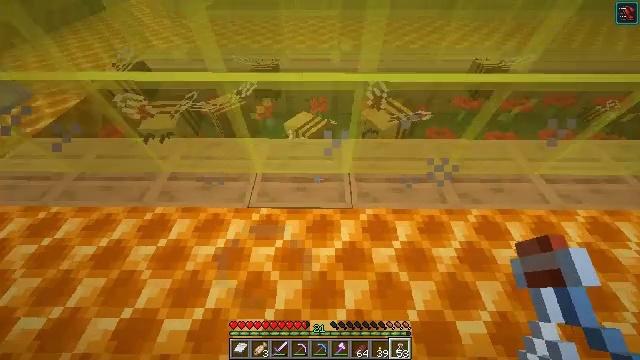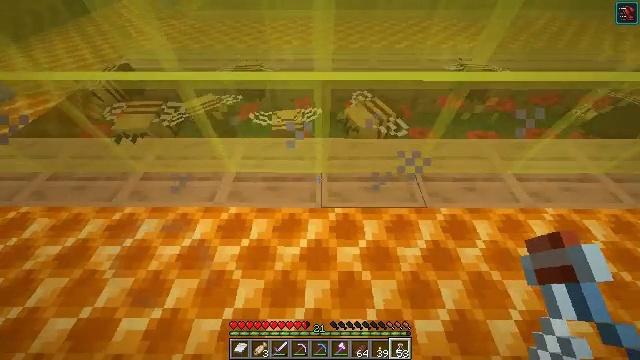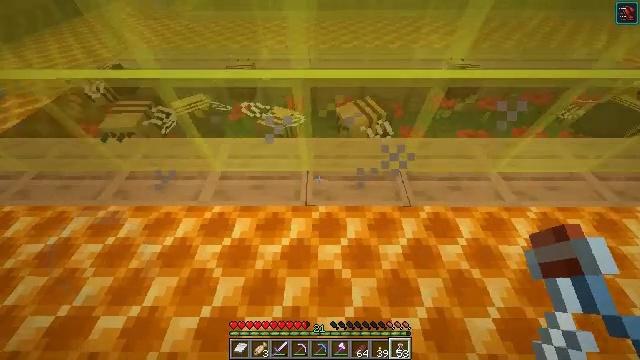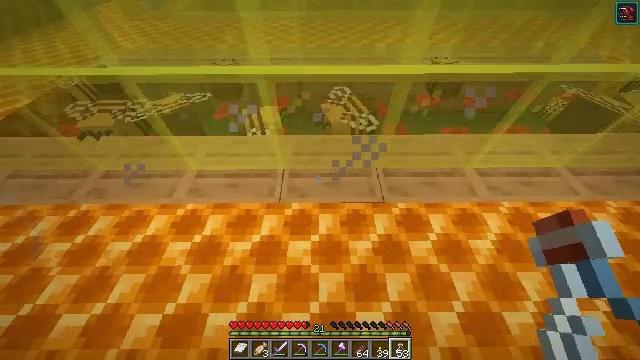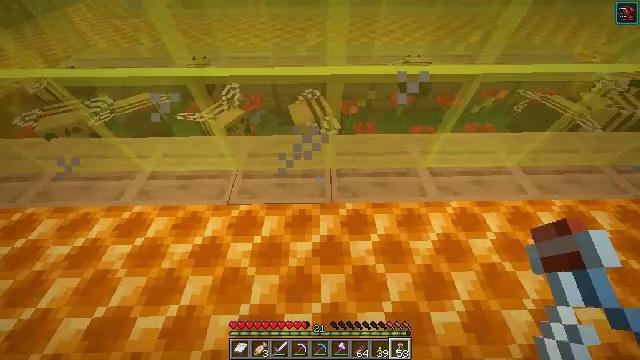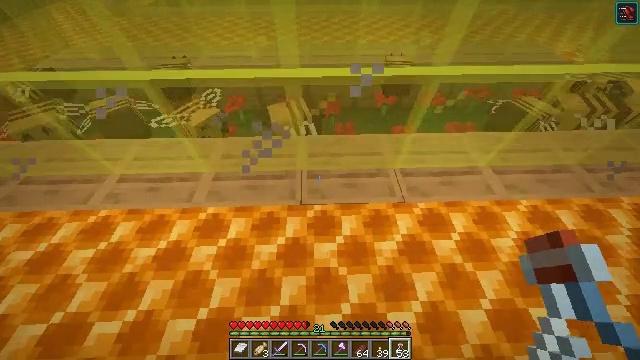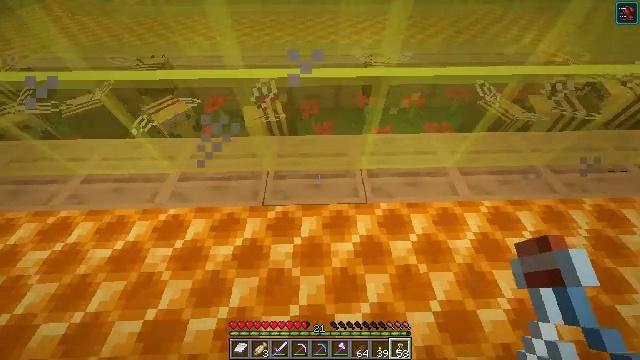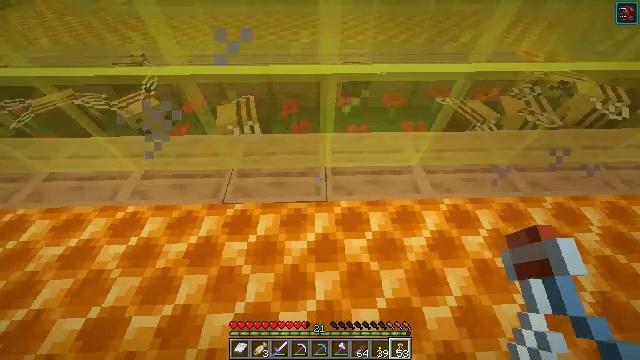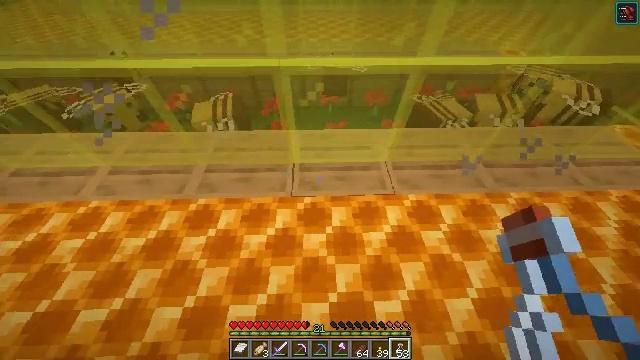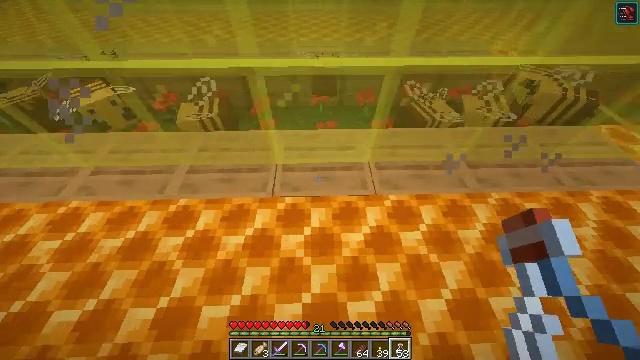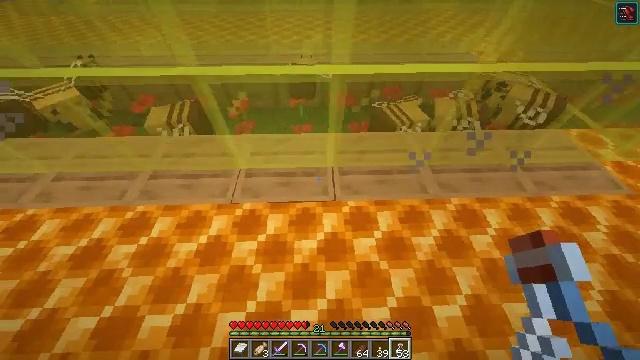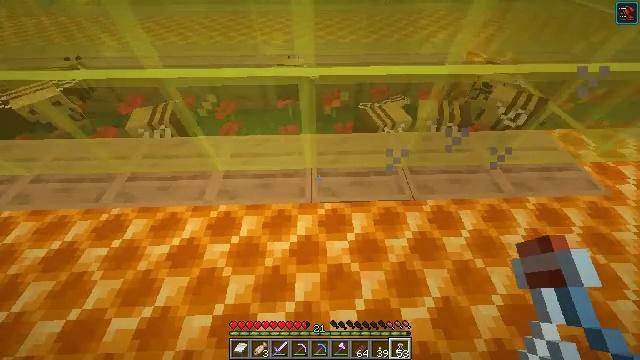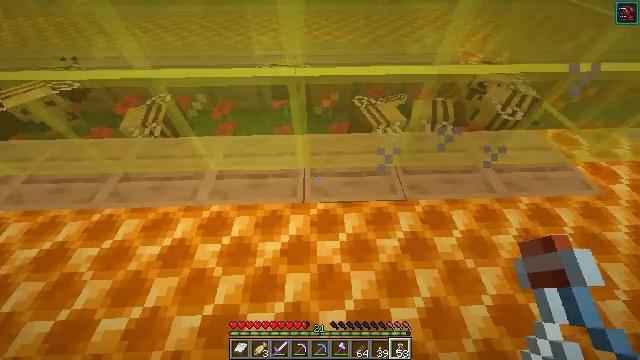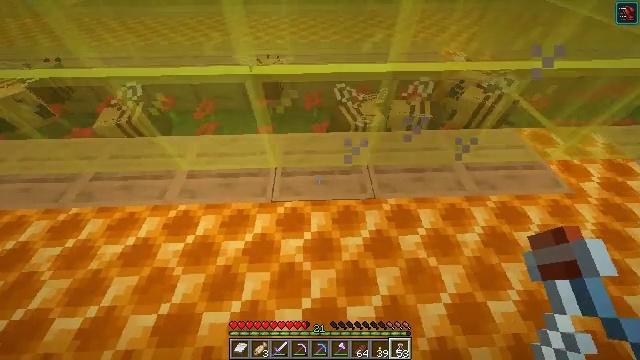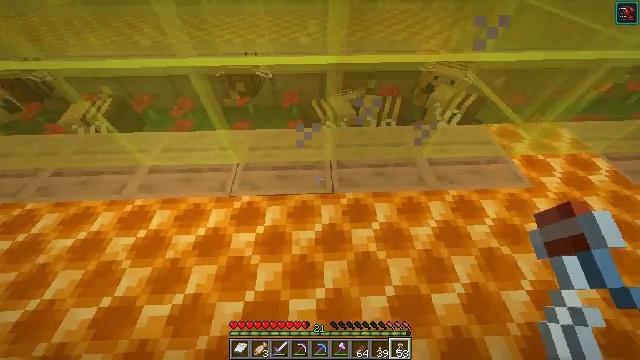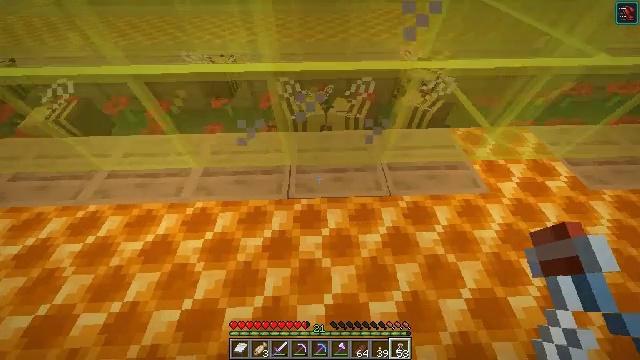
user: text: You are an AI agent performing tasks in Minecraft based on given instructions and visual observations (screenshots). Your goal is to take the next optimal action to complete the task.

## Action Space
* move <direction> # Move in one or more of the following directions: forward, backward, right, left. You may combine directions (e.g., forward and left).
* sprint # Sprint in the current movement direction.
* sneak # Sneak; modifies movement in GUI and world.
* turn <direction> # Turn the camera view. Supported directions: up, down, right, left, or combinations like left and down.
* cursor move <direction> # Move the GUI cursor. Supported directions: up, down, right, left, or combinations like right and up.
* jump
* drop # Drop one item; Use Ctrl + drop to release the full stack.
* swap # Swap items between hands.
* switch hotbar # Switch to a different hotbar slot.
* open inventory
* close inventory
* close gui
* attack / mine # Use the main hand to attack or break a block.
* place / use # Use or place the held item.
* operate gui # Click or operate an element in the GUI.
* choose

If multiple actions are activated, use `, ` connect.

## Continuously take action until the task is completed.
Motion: motion action
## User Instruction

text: Make a honey block from honey bottles.
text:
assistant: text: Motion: move right, use / place
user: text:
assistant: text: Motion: move right, use / place
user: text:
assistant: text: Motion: move right, use / place
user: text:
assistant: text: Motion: move right, use / place
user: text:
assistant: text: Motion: move right, use / place
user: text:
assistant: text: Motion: move right, use / place
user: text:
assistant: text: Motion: move right, use / place
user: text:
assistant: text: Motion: move right, use / place
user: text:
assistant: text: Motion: move right, use / place
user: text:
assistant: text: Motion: move right, use / place
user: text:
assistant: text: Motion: move right, use / place
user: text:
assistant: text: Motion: move right, use / place
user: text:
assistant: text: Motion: move right, use / place
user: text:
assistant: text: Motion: move right, use / place
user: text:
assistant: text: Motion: move right, use / place
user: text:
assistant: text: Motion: move right, use / place
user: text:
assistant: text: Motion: move right, use / place
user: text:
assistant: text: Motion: move right, use / place
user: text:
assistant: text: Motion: move right, use / place
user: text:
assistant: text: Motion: move right, use / place
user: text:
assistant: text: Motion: use / place
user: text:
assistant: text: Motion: use / place
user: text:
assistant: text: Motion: use / place
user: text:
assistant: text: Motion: move left, turn left, use / place
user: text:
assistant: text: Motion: move left, turn left and up
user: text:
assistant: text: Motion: move left, turn left and up
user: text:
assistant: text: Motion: move forward and move left, turn left and up
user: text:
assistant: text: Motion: move forward and move left
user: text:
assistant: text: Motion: move forward and move left
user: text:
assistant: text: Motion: move forward and move left